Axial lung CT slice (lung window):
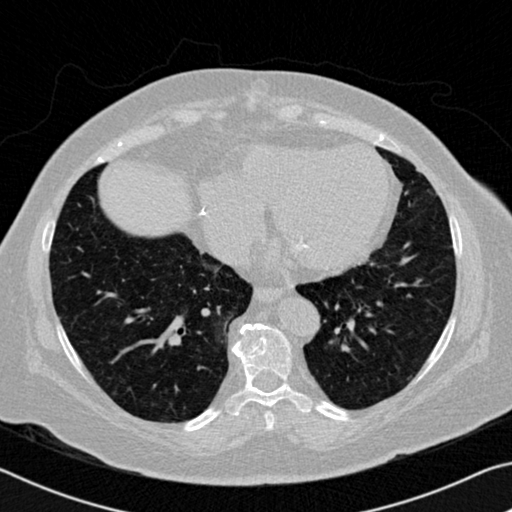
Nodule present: no